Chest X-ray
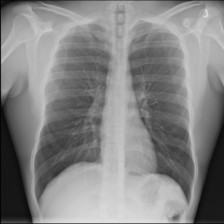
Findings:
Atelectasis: negative
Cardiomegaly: negative
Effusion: negative
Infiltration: negative
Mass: negative
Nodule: negative
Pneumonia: negative
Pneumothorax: negative
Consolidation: negative
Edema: negative
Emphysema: negative
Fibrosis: negative
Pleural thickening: negative
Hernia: negative